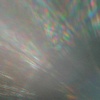
Label: sunburn